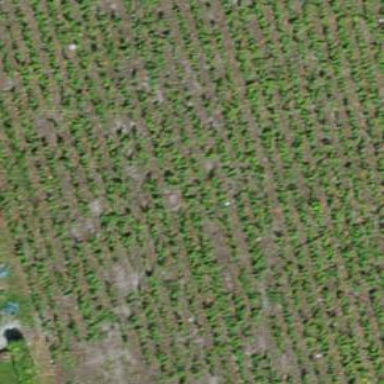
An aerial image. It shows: Beautiful vineyard in the countryside.